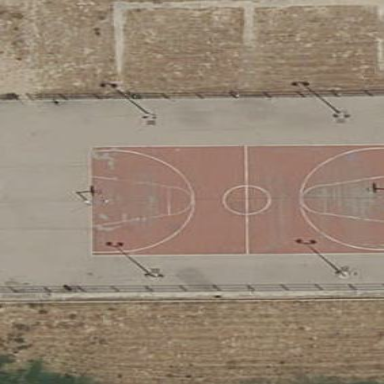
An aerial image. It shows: Basketball court on pitch.